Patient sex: M
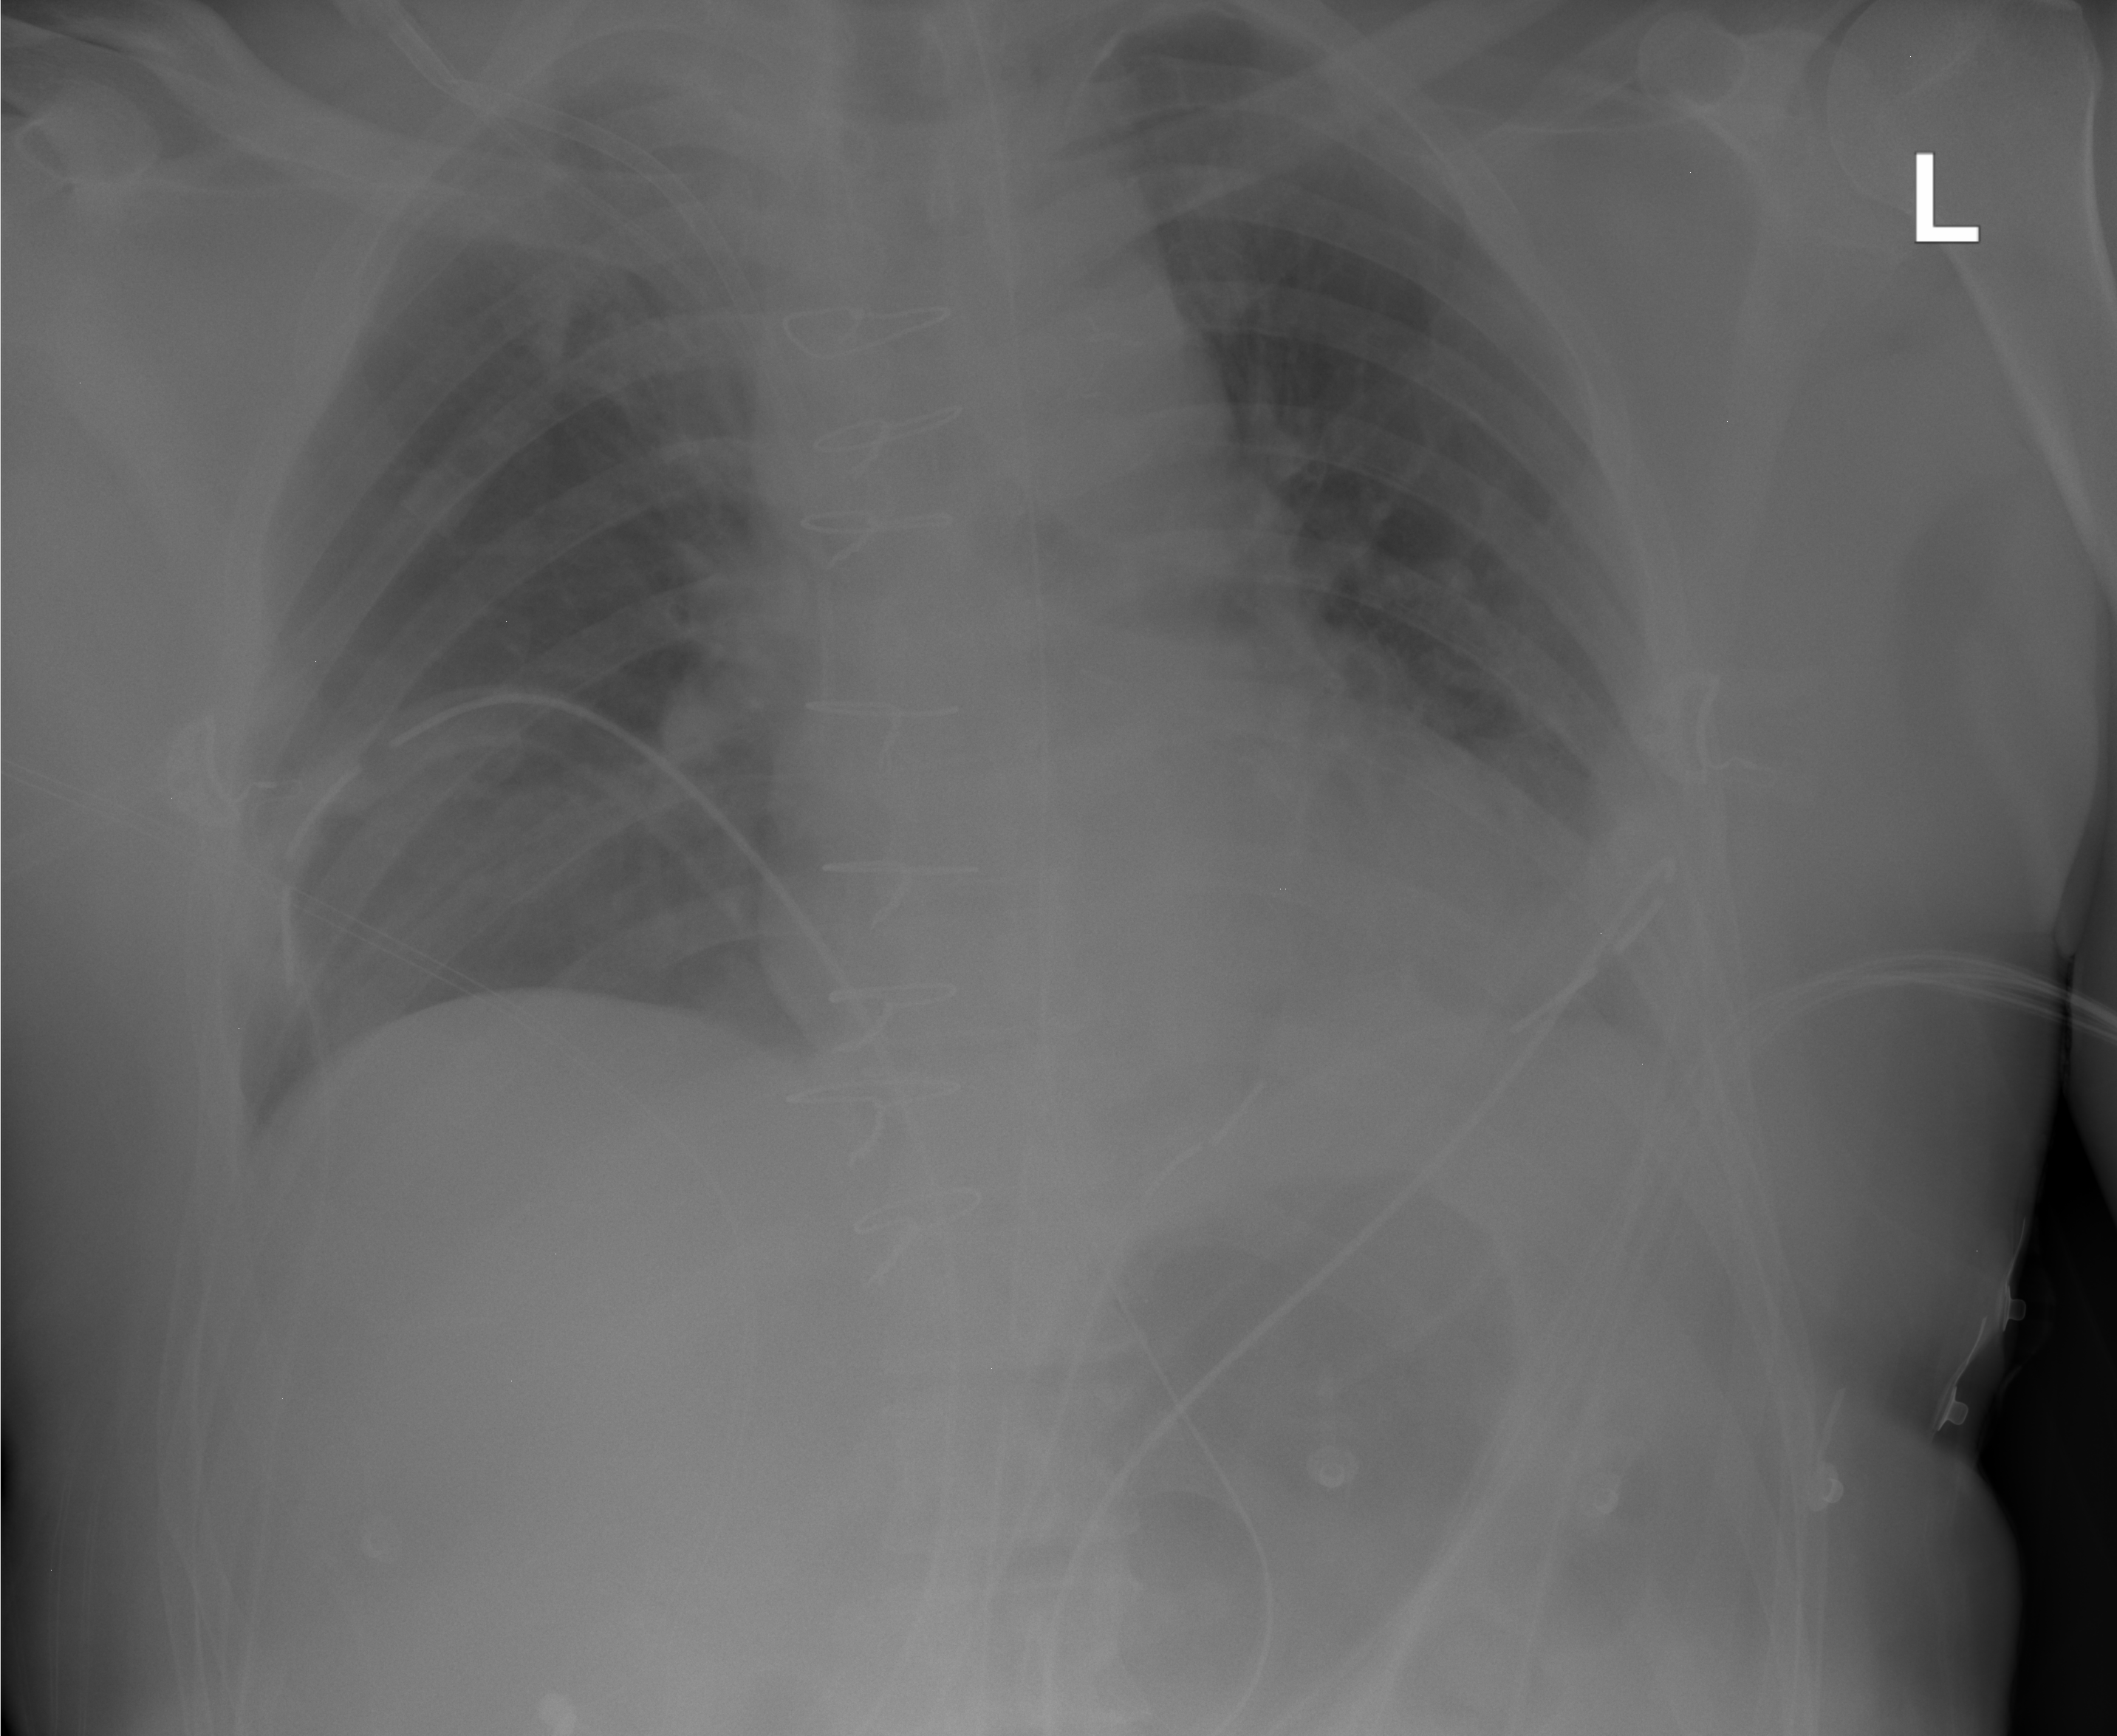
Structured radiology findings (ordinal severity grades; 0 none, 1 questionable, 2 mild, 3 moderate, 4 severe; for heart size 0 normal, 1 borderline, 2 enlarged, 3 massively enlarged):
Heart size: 1
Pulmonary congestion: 2
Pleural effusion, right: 0
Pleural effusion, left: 2
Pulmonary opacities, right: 0
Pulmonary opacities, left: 0
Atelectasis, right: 0
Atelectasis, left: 2